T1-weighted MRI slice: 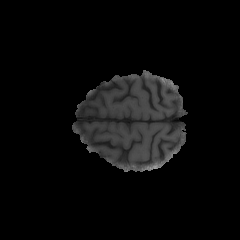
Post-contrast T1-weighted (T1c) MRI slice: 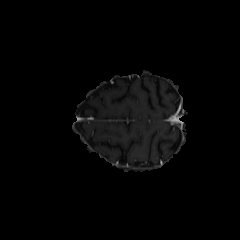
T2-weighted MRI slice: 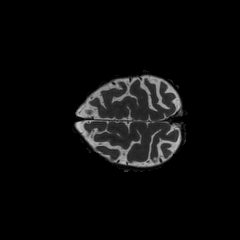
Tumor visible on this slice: no